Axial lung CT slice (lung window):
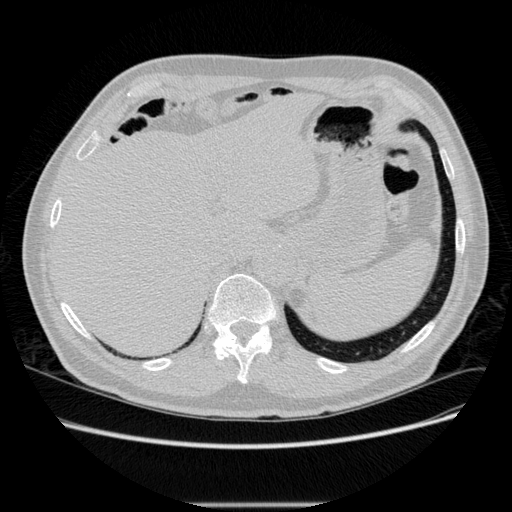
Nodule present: no